Question: While installing vagrant for a new project I am getting the error. It happens when about 60% of 'virtualbox.box' is downloaded.
How do I correct it ?
I am using Ubuntu 14.04, Vagrant 1.7.2, Virtualbox 4.3.26
Any help is greatly appreciated.

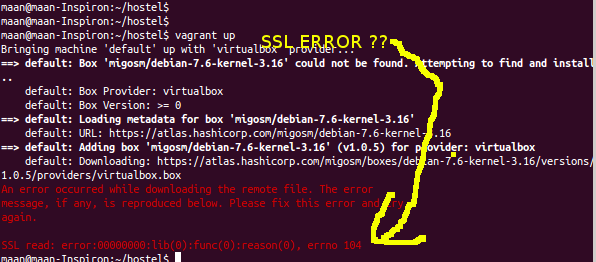
Answer: I can't seem to reproduce your error:
'''
$ vagrant init migosm/debian-7.6-kernel-3.16
A 'Vagrantfile' has been placed in this directory. You are now
ready to 'vagrant up' your first virtual environment! Please read
the comments in the Vagrantfile as well as documentation on
'vagrantup.com' for more information on using Vagrant.
$ vagrant up
Bringing machine 'default' up with 'virtualbox' provider...
==> default: Box 'migosm/debian-7.6-kernel-3.16' could not be found. Attempting
to find and install...
default: Box Provider: virtualbox
default: Box Version: >= 0
==> default: Loading metadata for box 'migosm/debian-7.6-kernel-3.16'
default: URL: https://atlas.hashicorp.com/migosm/debian-7.6-kernel-3.16
==> default: Adding box 'migosm/debian-7.6-kernel-3.16' (v1.0.5) for provider: v
irtualbox
default: Downloading: https://atlas.hashicorp.com/migosm/boxes/debian-7.6-ke
rnel-3.16/versions/1.0.5/providers/virtualbox.box
default: Progress: 100% (Rate: 7909k/s, Estimated time remaining: --:--:--)
==> default: Successfully added box 'migosm/debian-7.6-kernel-3.16' (v1.0.5) for
'virtualbox'!
==> default: Importing base box 'migosm/debian-7.6-kernel-3.16'...
==> default: Matching MAC address for NAT networking...
==> default: Checking if box 'migosm/debian-7.6-kernel-3.16' is up to date...
==> default: Setting the name of the VM: SO_test_default_1427480182231_55057
==> default: Fixed port collision for 22 => 2222. Now on port 2203.
==> default: Clearing any previously set network interfaces...
==> default: Preparing network interfaces based on configuration...
default: Adapter 1: nat
==> default: Forwarding ports...
default: 22 => 2203 (adapter 1)
==> default: Booting VM...
==> default: Waiting for machine to boot. This may take a few minutes...
default: SSH address: 127.0.0.1:2203
default: SSH username: vagrant
default: SSH auth method: private key
default: Warning: Connection timeout. Retrying...
default:
default: Vagrant insecure key detected. Vagrant will automatically replace
default: this with a newly generated keypair for better security.
default:
default: Inserting generated public key within guest...
default: Removing insecure key from the guest if its present...
default: Key inserted! Disconnecting and reconnecting using new SSH key...
==> default: Machine booted and ready!
==> default: Checking for guest additions in VM...
==> default: Mounting shared folders...
default: /vagrant => C:/HashiCorp/Vagrant/SO_test
$ vagrant ssh
Linux packer-debian-7 3.16.0-4-amd64 #1 SMP Debian 3.16.7-ckt2-1 (2014-12-08) x8
6_64
The programs included with the Debian GNU/Linux system are free software;
the exact distribution terms for each program are described in the
individual files in /usr/share/doc/*/copyright.
Debian GNU/Linux comes with ABSOLUTELY NO WARRANTY, to the extent
permitted by applicable law.
Last login: Sun Jan 4 16:49:00 2015 from 10.0.2.2
vagrant@packer-debian-7:~$
'''
<URL> to a question about the same SSL error suggests that the error message is telling you that the host is forcibly closing the connection for some reason. This could be because the Atlas servers were struggling with load during the time you were trying it and started dropping connections. Alternatively your connection may have been running for too long and it was forcibly closed by the web server.
In this instance you might be best using a download manager and directly downloading the box file and then using 'vagrant box add [box file path]' to use the box. It does mean that you can't keep up to date with any changes to the box on the Atlas servers but should be fine otherwise.